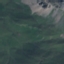
Land use / land cover class: HerbaceousVegetation